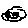
Label: cloud